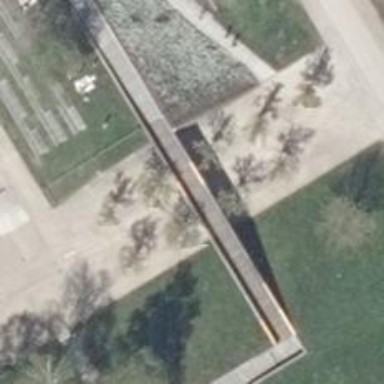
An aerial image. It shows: Footway bridge.